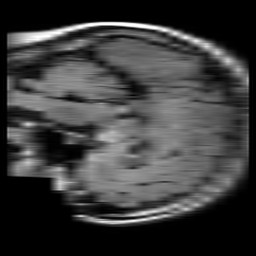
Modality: FLAIR
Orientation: sagittal
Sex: female
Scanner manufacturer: philips
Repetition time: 11 s
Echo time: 0.125 s